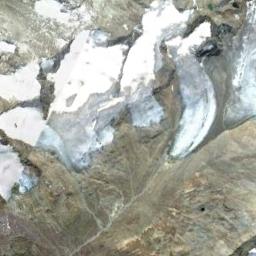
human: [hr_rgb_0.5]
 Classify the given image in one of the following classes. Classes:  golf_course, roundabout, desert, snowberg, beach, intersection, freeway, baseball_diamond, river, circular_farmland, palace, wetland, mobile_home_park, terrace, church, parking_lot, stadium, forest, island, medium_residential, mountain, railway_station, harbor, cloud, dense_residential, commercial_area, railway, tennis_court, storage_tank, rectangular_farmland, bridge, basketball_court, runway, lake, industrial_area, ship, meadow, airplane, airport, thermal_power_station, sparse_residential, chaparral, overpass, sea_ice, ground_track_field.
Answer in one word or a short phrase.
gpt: snowberg